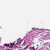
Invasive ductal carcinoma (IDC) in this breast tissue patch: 0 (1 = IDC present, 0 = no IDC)